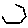
Label: hexagon